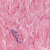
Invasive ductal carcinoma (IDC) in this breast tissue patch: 0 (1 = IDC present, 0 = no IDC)